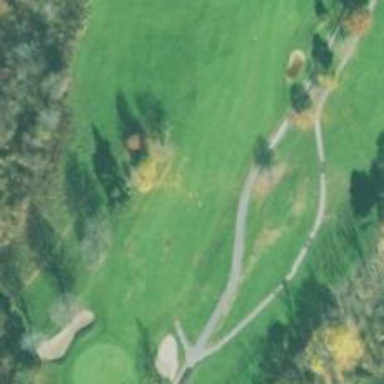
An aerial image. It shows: View of golf hole.